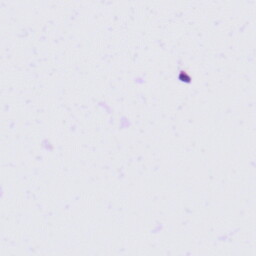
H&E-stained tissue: Tonsil